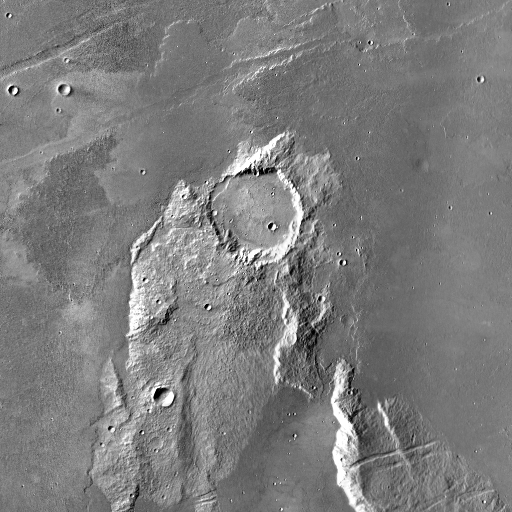
Crater classes present: Background, Other, Buried